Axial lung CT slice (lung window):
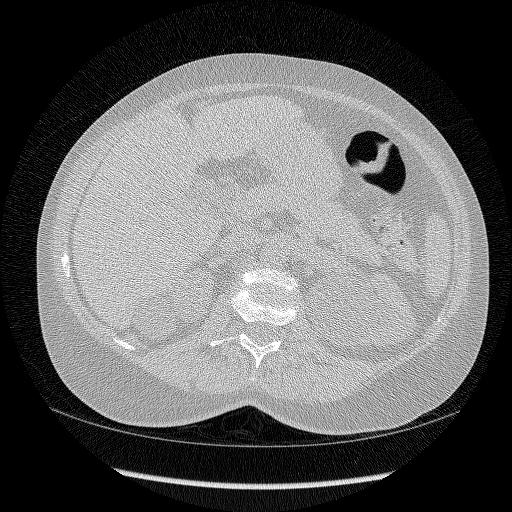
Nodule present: no